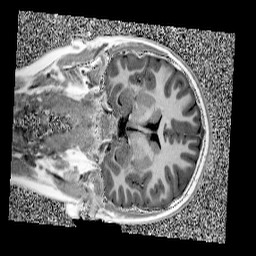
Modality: UNIT1
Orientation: coronal
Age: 10
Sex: male
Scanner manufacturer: siemens
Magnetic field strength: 3 T
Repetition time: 4 s
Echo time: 0.00303 s